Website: home-depot
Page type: customer-info-address
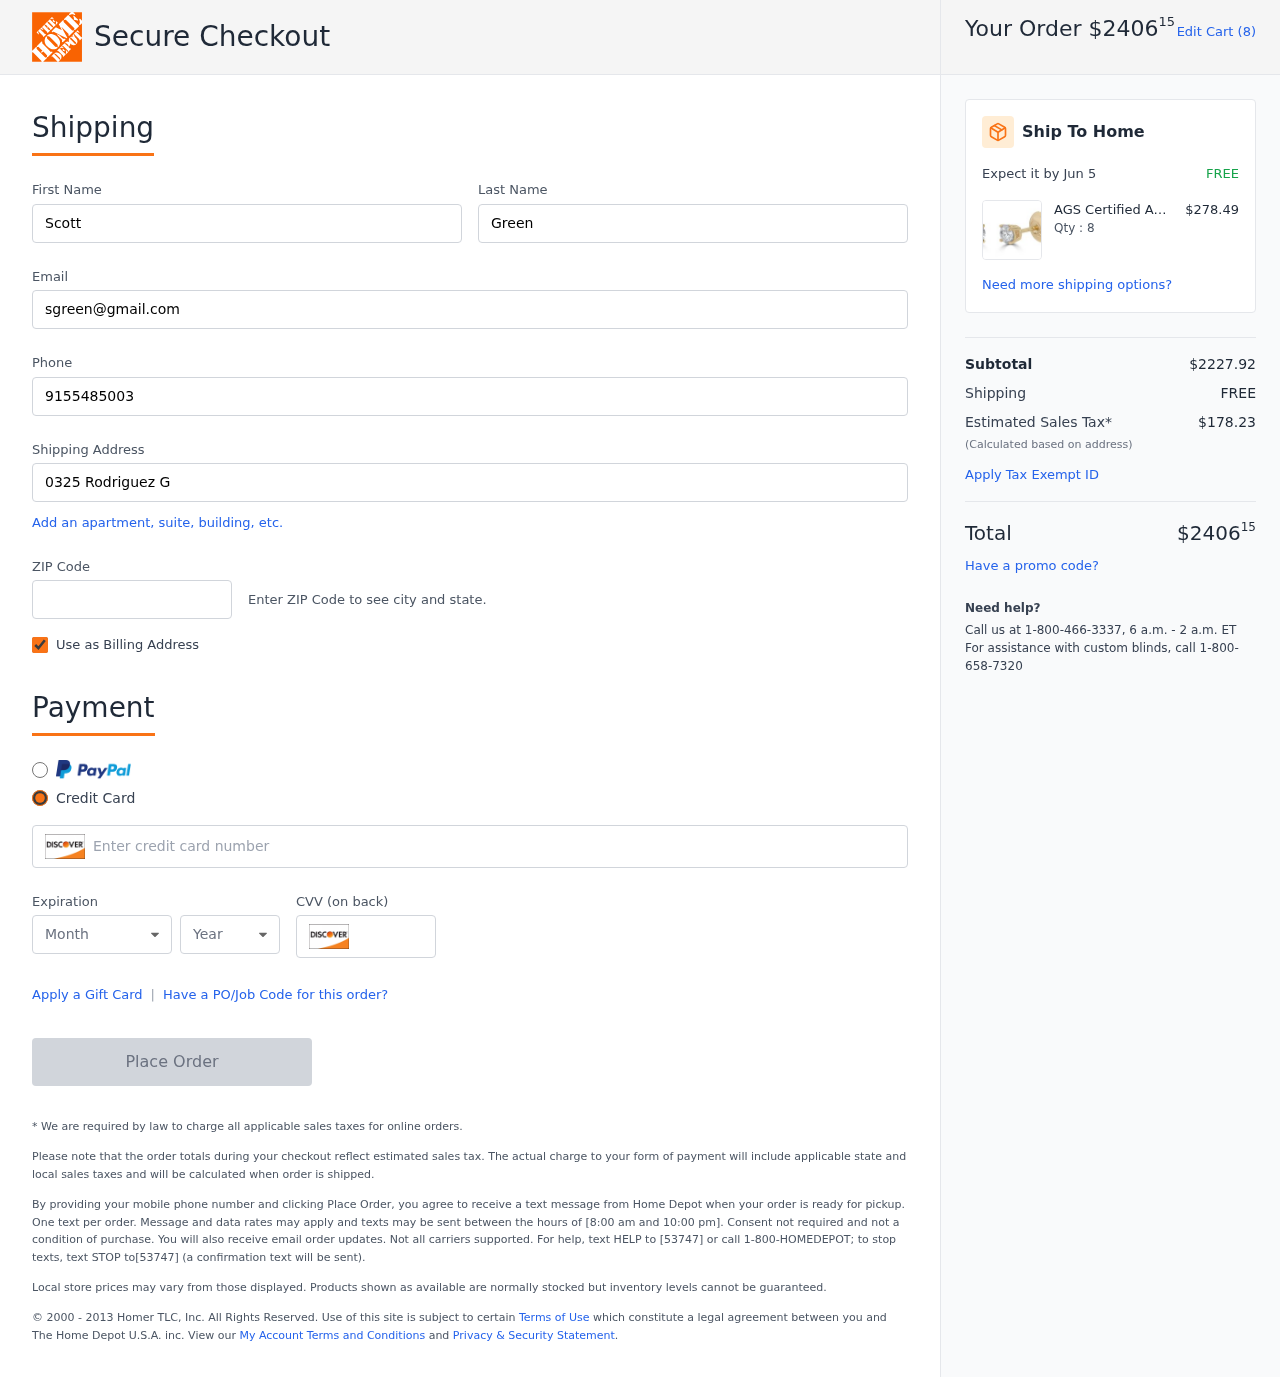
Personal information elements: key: PII_CARD_CVV
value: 211
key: PII_CARD_EXPIRY_MONTH
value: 12
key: PII_CARD_EXPIRY_YEAR
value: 28
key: PII_CARD_NUMBER
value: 6011 7117 5763 9535
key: PII_EMAIL
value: sgreen@gmail.com
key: PII_FIRSTNAME
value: Scott
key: PII_LASTNAME
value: Green
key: PII_PHONE
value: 9155485003
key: PII_POSTCODE
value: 51715
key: PII_STREET
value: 0325 Rodriguez Green Apt. 575
Product elements: key: PRODUCT1_BRAND
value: AGS Certified
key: PRODUCT1_NAME
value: AGS Certified 14k Yellow Gold Round-Cut Diamond Stud Earrings (3/4cttw, K-L Color, I1-I2 Clarity)
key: PRODUCT1_NAME
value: AGS Certified 14k Ye...
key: PRODUCT1_PRICE
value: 278.49
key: PRODUCT1_QUANTITY
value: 8
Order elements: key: ORDER_TOTAL
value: $240615
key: ORDER_NUM_ITEMS
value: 8
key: ORDER_DELIVERY_DATE
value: Jun 5
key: ORDER_SUBTOTAL
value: $2227.92
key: ORDER_SHIPPING_COST
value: FREE
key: ORDER_TAX
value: $178.23